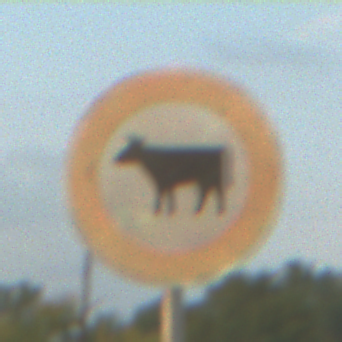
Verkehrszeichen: VerbotViehtrieb
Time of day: SunriseSunset
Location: Outdoor (Suburban)
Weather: PartlyCloudy
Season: NotSpecified
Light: Natural